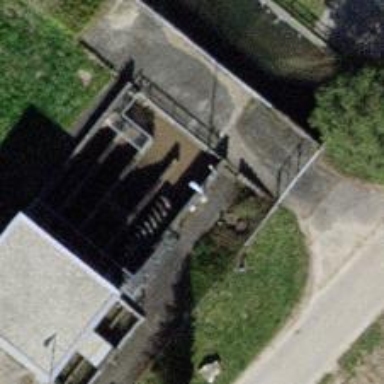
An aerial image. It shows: View of wastewater plant.